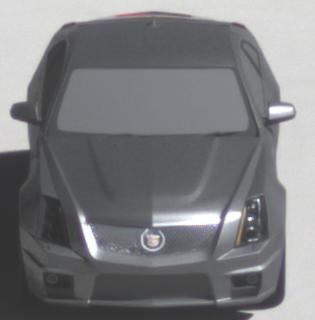
Make: Cadillac
Model: CTS-V
Detailed model: CTS-V (II) Limousine
Model produced from: 2008/11
Model produced until: 2010/12
Doors: 4
Color: gray
Road condition: dry road
Daytime: midday
Contrast: high contrast